RGB frame:
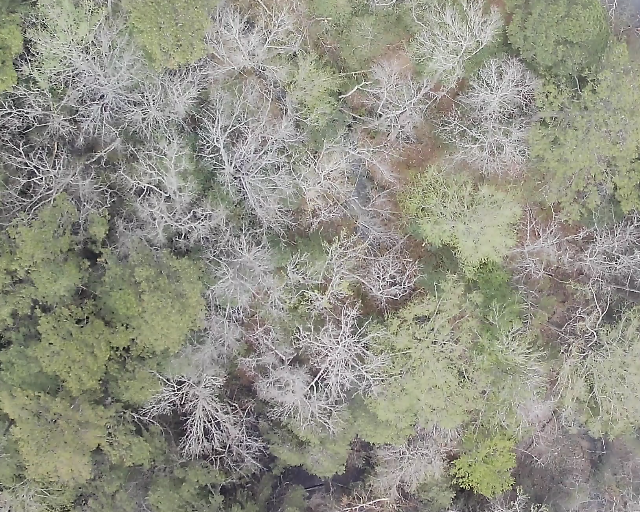
Thermal frame:
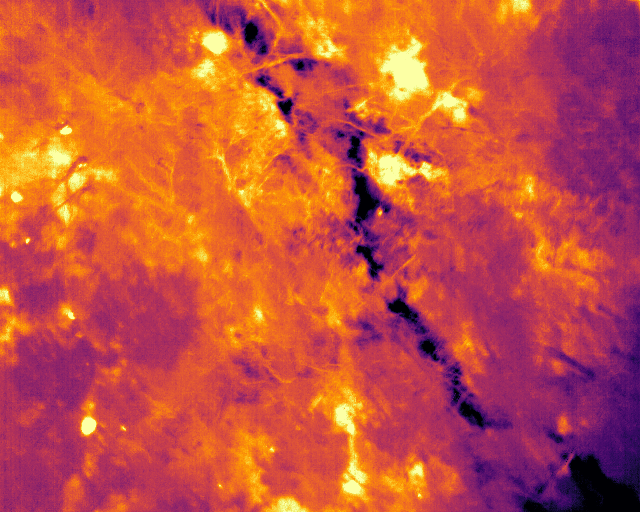
Captured: 2026-02-26 03:07:40
Pixels at or above 80 °C: 20 (fraction of frame: 6.103515625e-05)